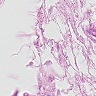
Metastatic tissue present: no